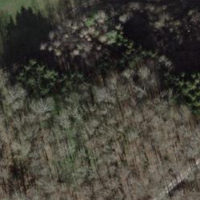
EUNIS habitat code: 41
Species observed at this site:
Gomphocerippus rufus